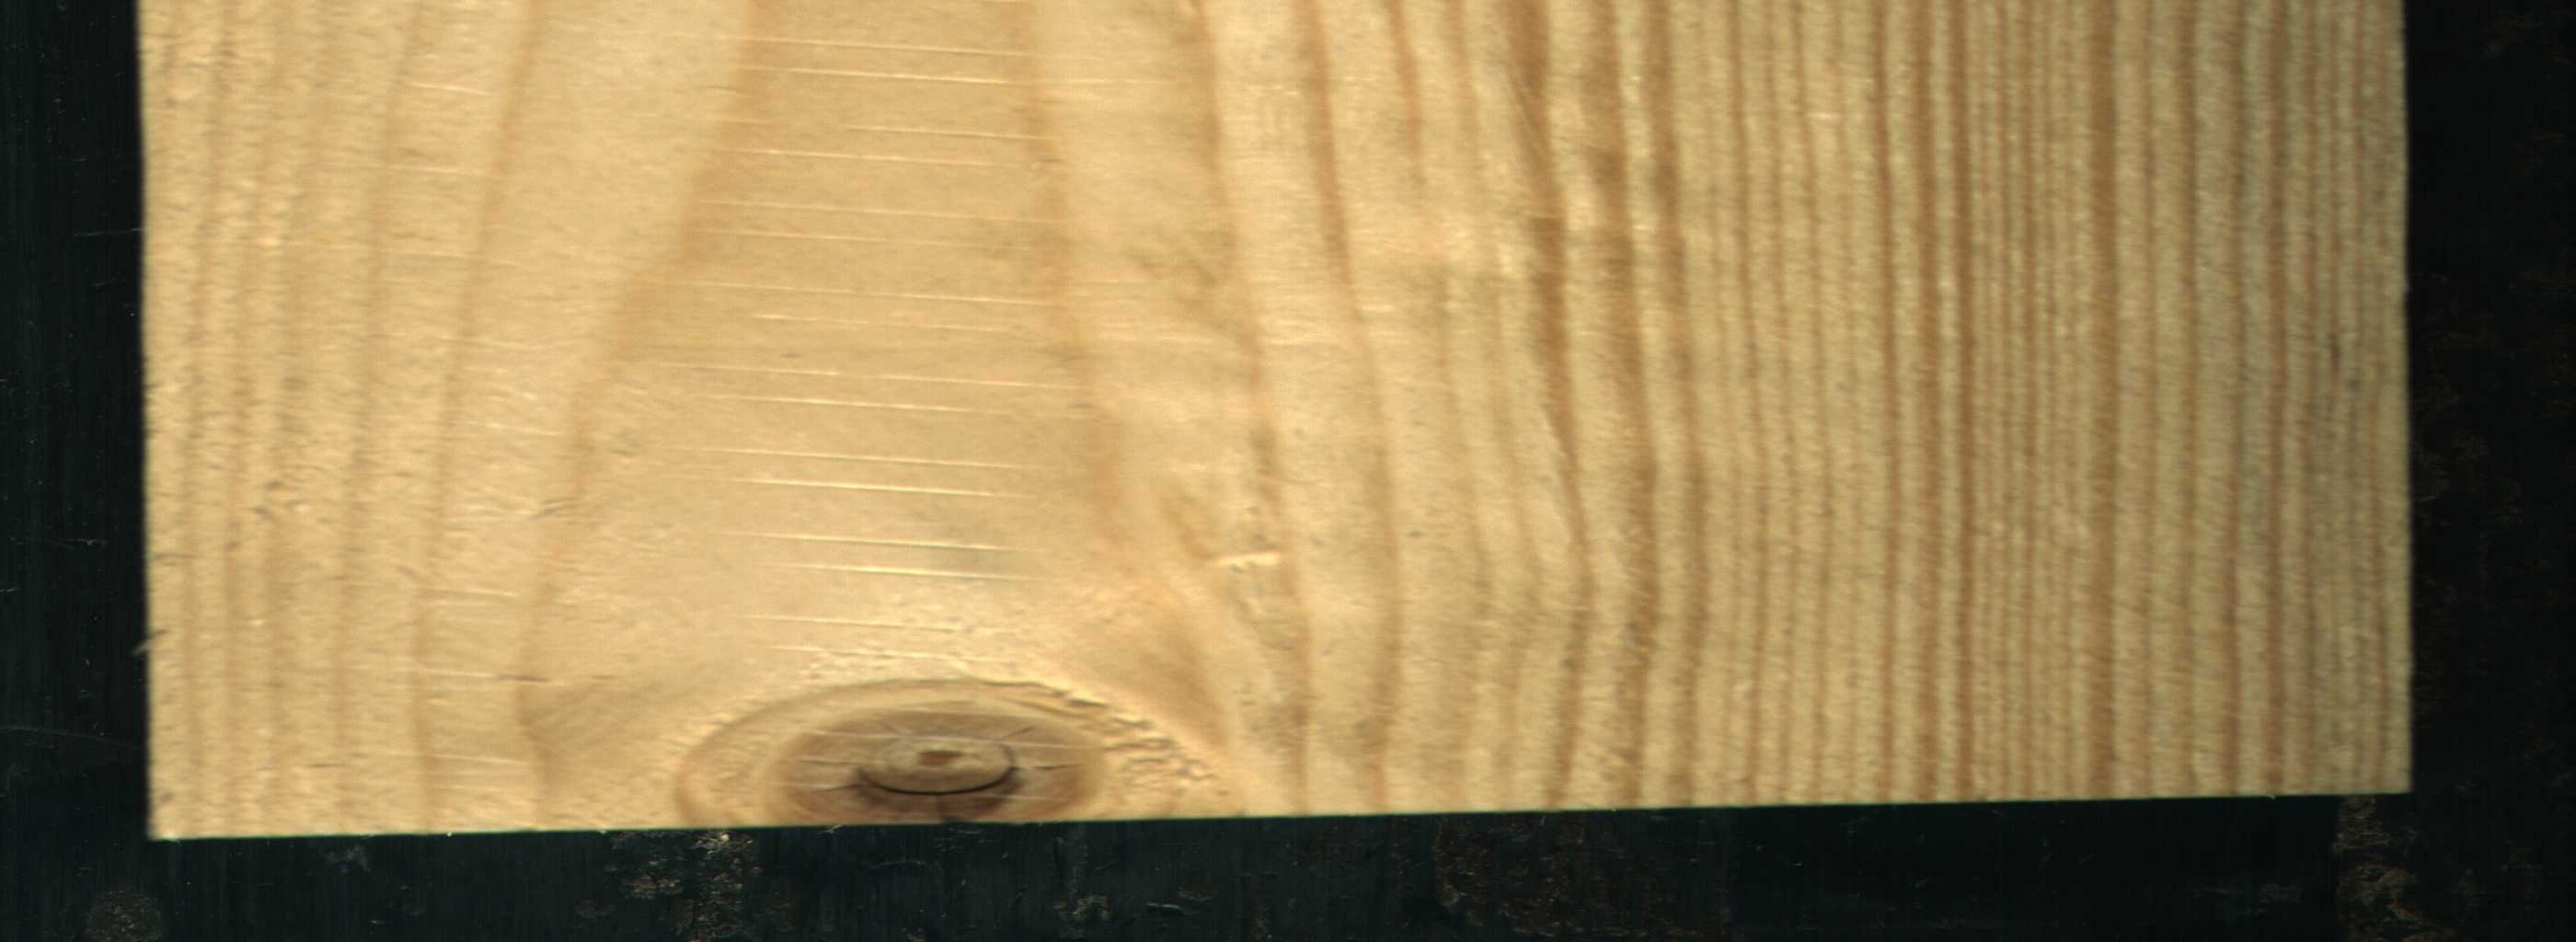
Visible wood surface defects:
knot_with_crack